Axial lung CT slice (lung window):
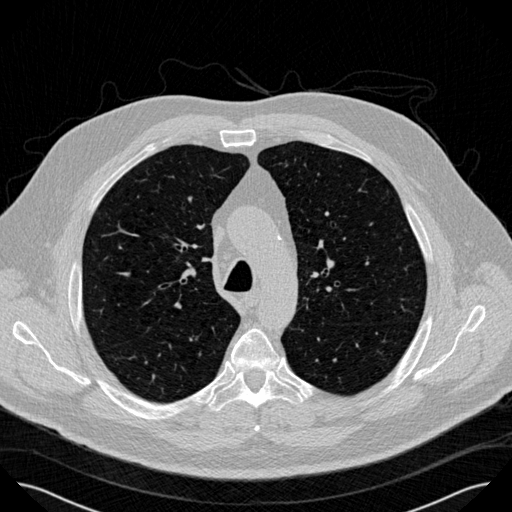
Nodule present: no